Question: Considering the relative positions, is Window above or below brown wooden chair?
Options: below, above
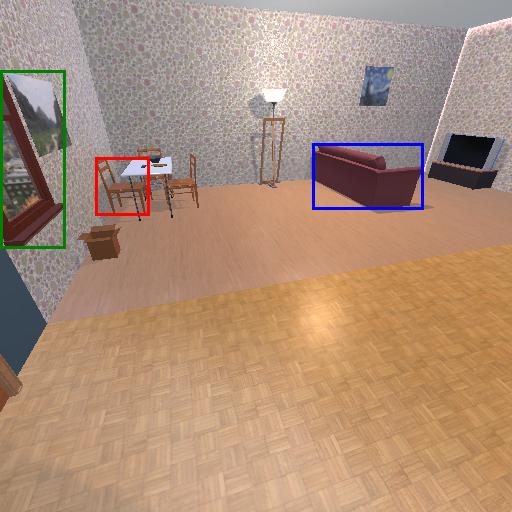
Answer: below